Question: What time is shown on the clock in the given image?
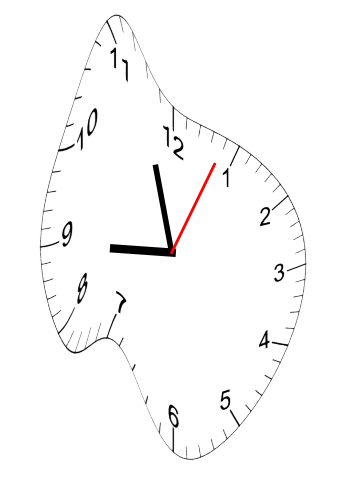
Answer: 08:57:04